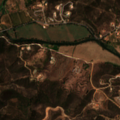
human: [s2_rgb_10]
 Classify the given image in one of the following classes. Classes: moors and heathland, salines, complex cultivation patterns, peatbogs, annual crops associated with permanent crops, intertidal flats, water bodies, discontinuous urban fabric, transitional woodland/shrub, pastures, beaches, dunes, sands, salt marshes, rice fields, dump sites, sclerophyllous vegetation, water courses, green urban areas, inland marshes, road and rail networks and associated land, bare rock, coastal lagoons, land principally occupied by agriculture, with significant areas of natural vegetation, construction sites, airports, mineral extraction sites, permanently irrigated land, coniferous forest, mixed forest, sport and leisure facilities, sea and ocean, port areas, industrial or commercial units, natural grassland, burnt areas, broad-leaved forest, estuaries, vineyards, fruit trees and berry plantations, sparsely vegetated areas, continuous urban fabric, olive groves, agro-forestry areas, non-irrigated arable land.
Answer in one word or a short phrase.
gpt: pastures, complex cultivation patterns, sclerophyllous vegetation